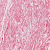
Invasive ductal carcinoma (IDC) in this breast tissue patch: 0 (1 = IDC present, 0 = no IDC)